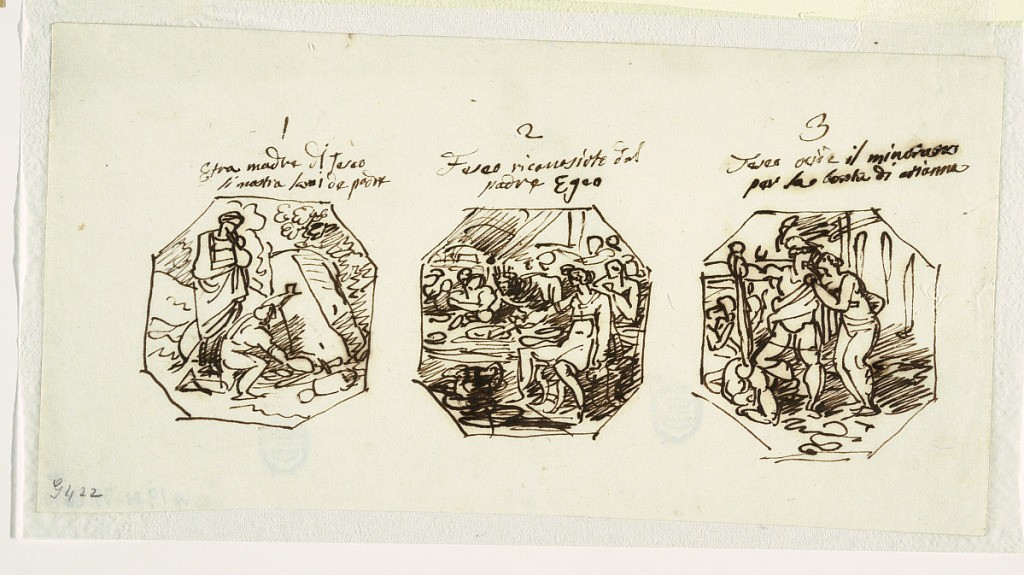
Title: Three Sketches of Theseus Subjects, for the Sala di Teseo, Palazzo Gaddi, Forli
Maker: Felice Giani, Italian, 1758–1823
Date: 1819
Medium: Pen and dark brown ink on laid paper
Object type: Drawing
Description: At left: kneeling youngster takes sword and shoes of father Aegeus from beneath stone. Aethra stands beside. In pen and brown ink above: " I/Etra madre di Teseo/ li mostra larmi de padre; at center: King Aegeus recognizes his son during a meal, in brown ink above:  2/ Teseo riconosiuto dal/ padre Egeo; at right:  Theseus standing over corpse of Minotaur, embraces Ariadne, in ink above 3/ Teseo ucide il minotauro/ per la bonta di arianna.